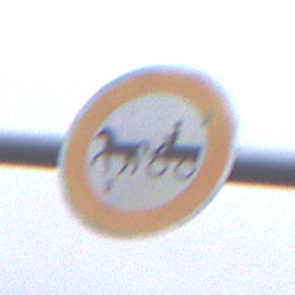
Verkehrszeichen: VerbotGespannfuhrwerke
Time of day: Midday
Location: Outdoor (Urban)
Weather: Overcast
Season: NotSpecified
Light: Natural